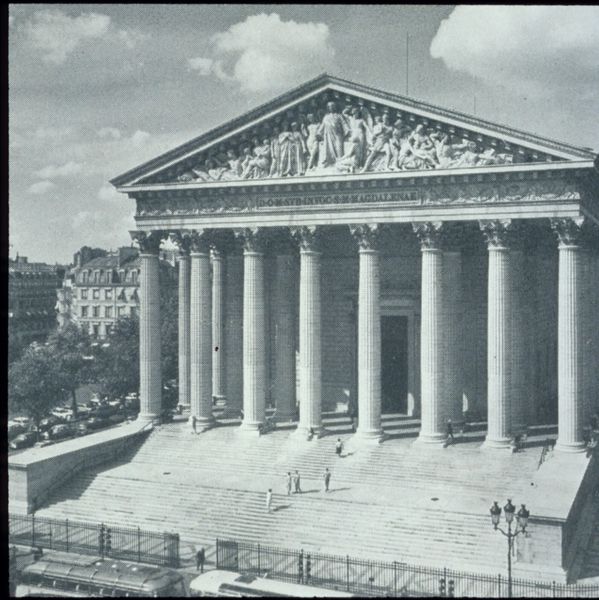
Titel: Madeleine, Schmalseite
Künstler: Pierre Contant d'Ivry
Standort: Paris
Institution: Madeleine
Schlagwörter: baum, himmel, mann, schatten, weiß, wolken, bäume, dreieck, menschen, stadt, frankreich, grau, lampe, lampen, laterne, laternen, licht, paris, schmuck, schwarz, straße, säule, säulen, tür, gebäude, haus, wolke, zaun, leute, architektur, mensch, häuser, gitter, kirche, sonne, figur, klassizismus, personen, person, skulptur, statue, relief, fassade, giebel, mauer, besucher, auto, figuren, treppe, treppen, inschrift, aufgang, geländer, stufe, stufen, tor, foto, fotografie, eingang, antike, druck, schwarz weiss, revolution, allegorie, architrav, kapitelle, pantheon, rom, photo, fries, portal, skulpturen, plastiken, statuen, portikus, götter, griechisch, schwartz, freitreppe, tempel, museum, usa, basis, dorisch, korinthisch, autos, absperrung, römisch, säulenhalle, europa, geison, tempelfront, tympanon, tram, nimes, römische, archäologie, börse, kolonade, neoklassizismus, portikus motiv, girechenland, strassenlampe, bus, busse, madeleine, korinthische säulen, kaüitell, pergamon, place, peron, franreich, bodemuseum, oktostylos, himmellicht, enportal, griechscih, äfiguren